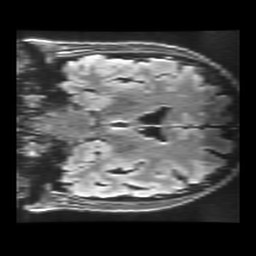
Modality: FLAIR
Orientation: coronal
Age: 62
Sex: female
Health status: healthy
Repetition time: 12 s
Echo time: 0.09782 s